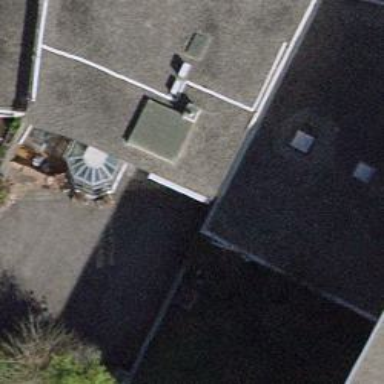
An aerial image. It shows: Driveway tunnel that serves as building passage.